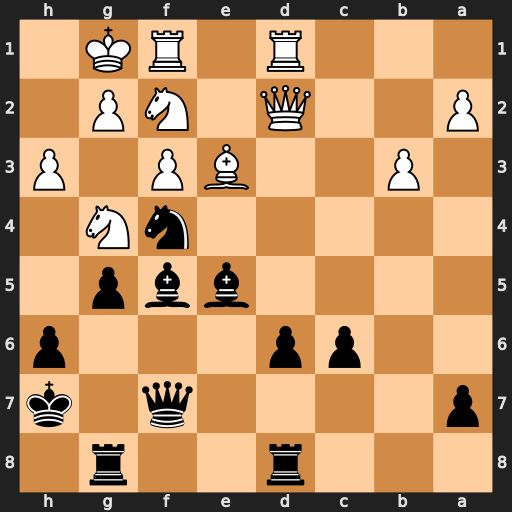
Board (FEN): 3r2r1/p4q1k/2pp3p/4bbp1/5nN1/1P2BP1P/P2Q1NP1/3R1RK1
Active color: b
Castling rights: -
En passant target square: -
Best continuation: Bc3 Bxf4 Bxd2